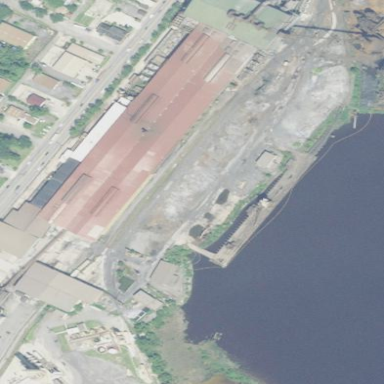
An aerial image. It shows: Steelworks in industrial area.